Question: I am very new on VBA and my requirement is to add a new column at the end of the all tables in my workbook and copy the last used column values into my new column with format.
'''
Sub LoopThroughAllTablesinWorkbook()
Dim tbl As ListObject
Dim sht As Worksheet
Dim SheetName As String
For Each sht In ThisWorkbook.Worksheets
SheetName = sht.Name
For Each tbl In sht.ListObjects
If (tbl.Name like ("TableSL_" & Right(SheetName,2)) = True or tbl.Name Like ("Table" & SheetName) = True) Then
With tbl.ListColumns(tbl.ListColumns.Count).Range
.Copy .Offset(0, 1)
End With
Next tbl
Next sht
End Sub
'''
---
> '''
Name Vorname User id
Nag Vad 123
Siv VAd 456
Reddy Tav 769
Ravi Kakki 123
'''
Results should be
> '''
Name Vorname User id User id2
Nag Vad 123 123
Siv VAd 456 456
Reddy Tav 769 769
Ravi Kakki 123 123
'''

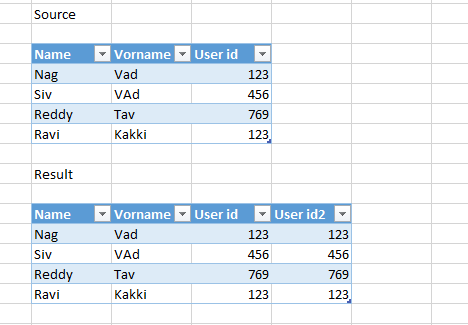
Answer: Your loops through each listobject in each worksheet are correct - you need to change what you're doing to the table to copy the last column, though:
'''
Sub foo()
Dim sht As Worksheet
Dim tbl As ListObject
For Each sht In ThisWorkbook.Worksheets
For Each tbl In sht.ListObjects
With tbl.ListColumns(tbl.ListColumns.Count).Range
.Copy .Offset(0, 1)
End With
Next tbl
Next sht
End Sub
'''
## EDIT:
If you want to test the table name before copying the last column, add an 'IF' ... 'END IF' section:
'''
Sub AddNewColumn()
Dim tbl As ListObject
Dim sht As Worksheet
For Each sht In ThisWorkbook.Worksheets
For Each tbl In sht.ListObjects
If tbl.Name Like ("TableSL_" & Right(sht.Name, 2)) Or tbl.Name Like ("Table" & sht.Name) Then
With tbl.ListColumns(tbl.ListColumns.Count).Range
.Copy .Offset(0, 1)
End With
End If
Next tbl
Next sht
End Sub
'''
I edited your question to improve the code formatting - hopefully you can see that when you pay careful attention to the indentation, the missing 'End If' statement became obvious.